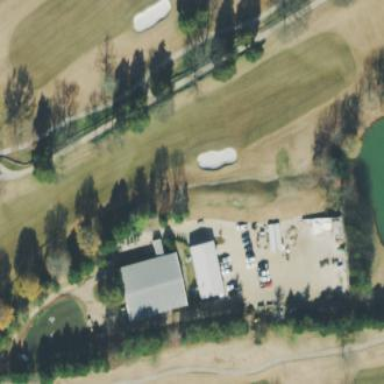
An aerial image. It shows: Golf rough area.